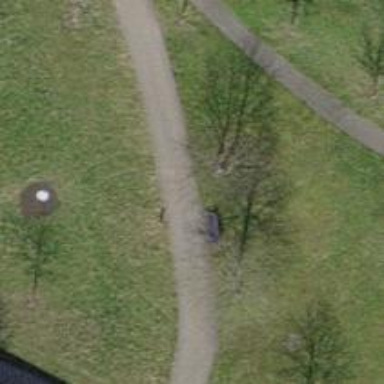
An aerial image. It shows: Bench.